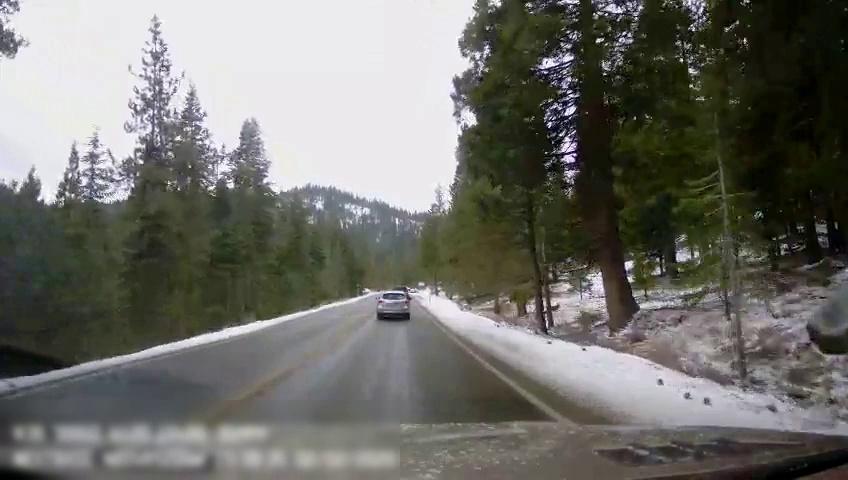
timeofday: Day
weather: Snowy
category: Drivable Space
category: Vehicles | Truck
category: Vehicles | SUV
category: Lanes | Opposite Lane
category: Lanes | Current Lane
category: Lanes | Opposite Lane